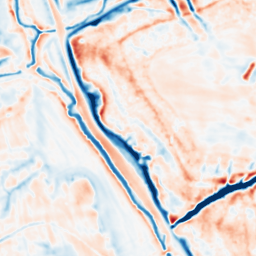
Category: multiscale
Decomposition family: dog_multiscale
Decomposition parameters: sigma_ratio: 1.4
n_scales: 5
base_sigma: 1
Upsampling method: quintic
Upsampling parameters: scale: 8
Upsampling scale: 8